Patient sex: F
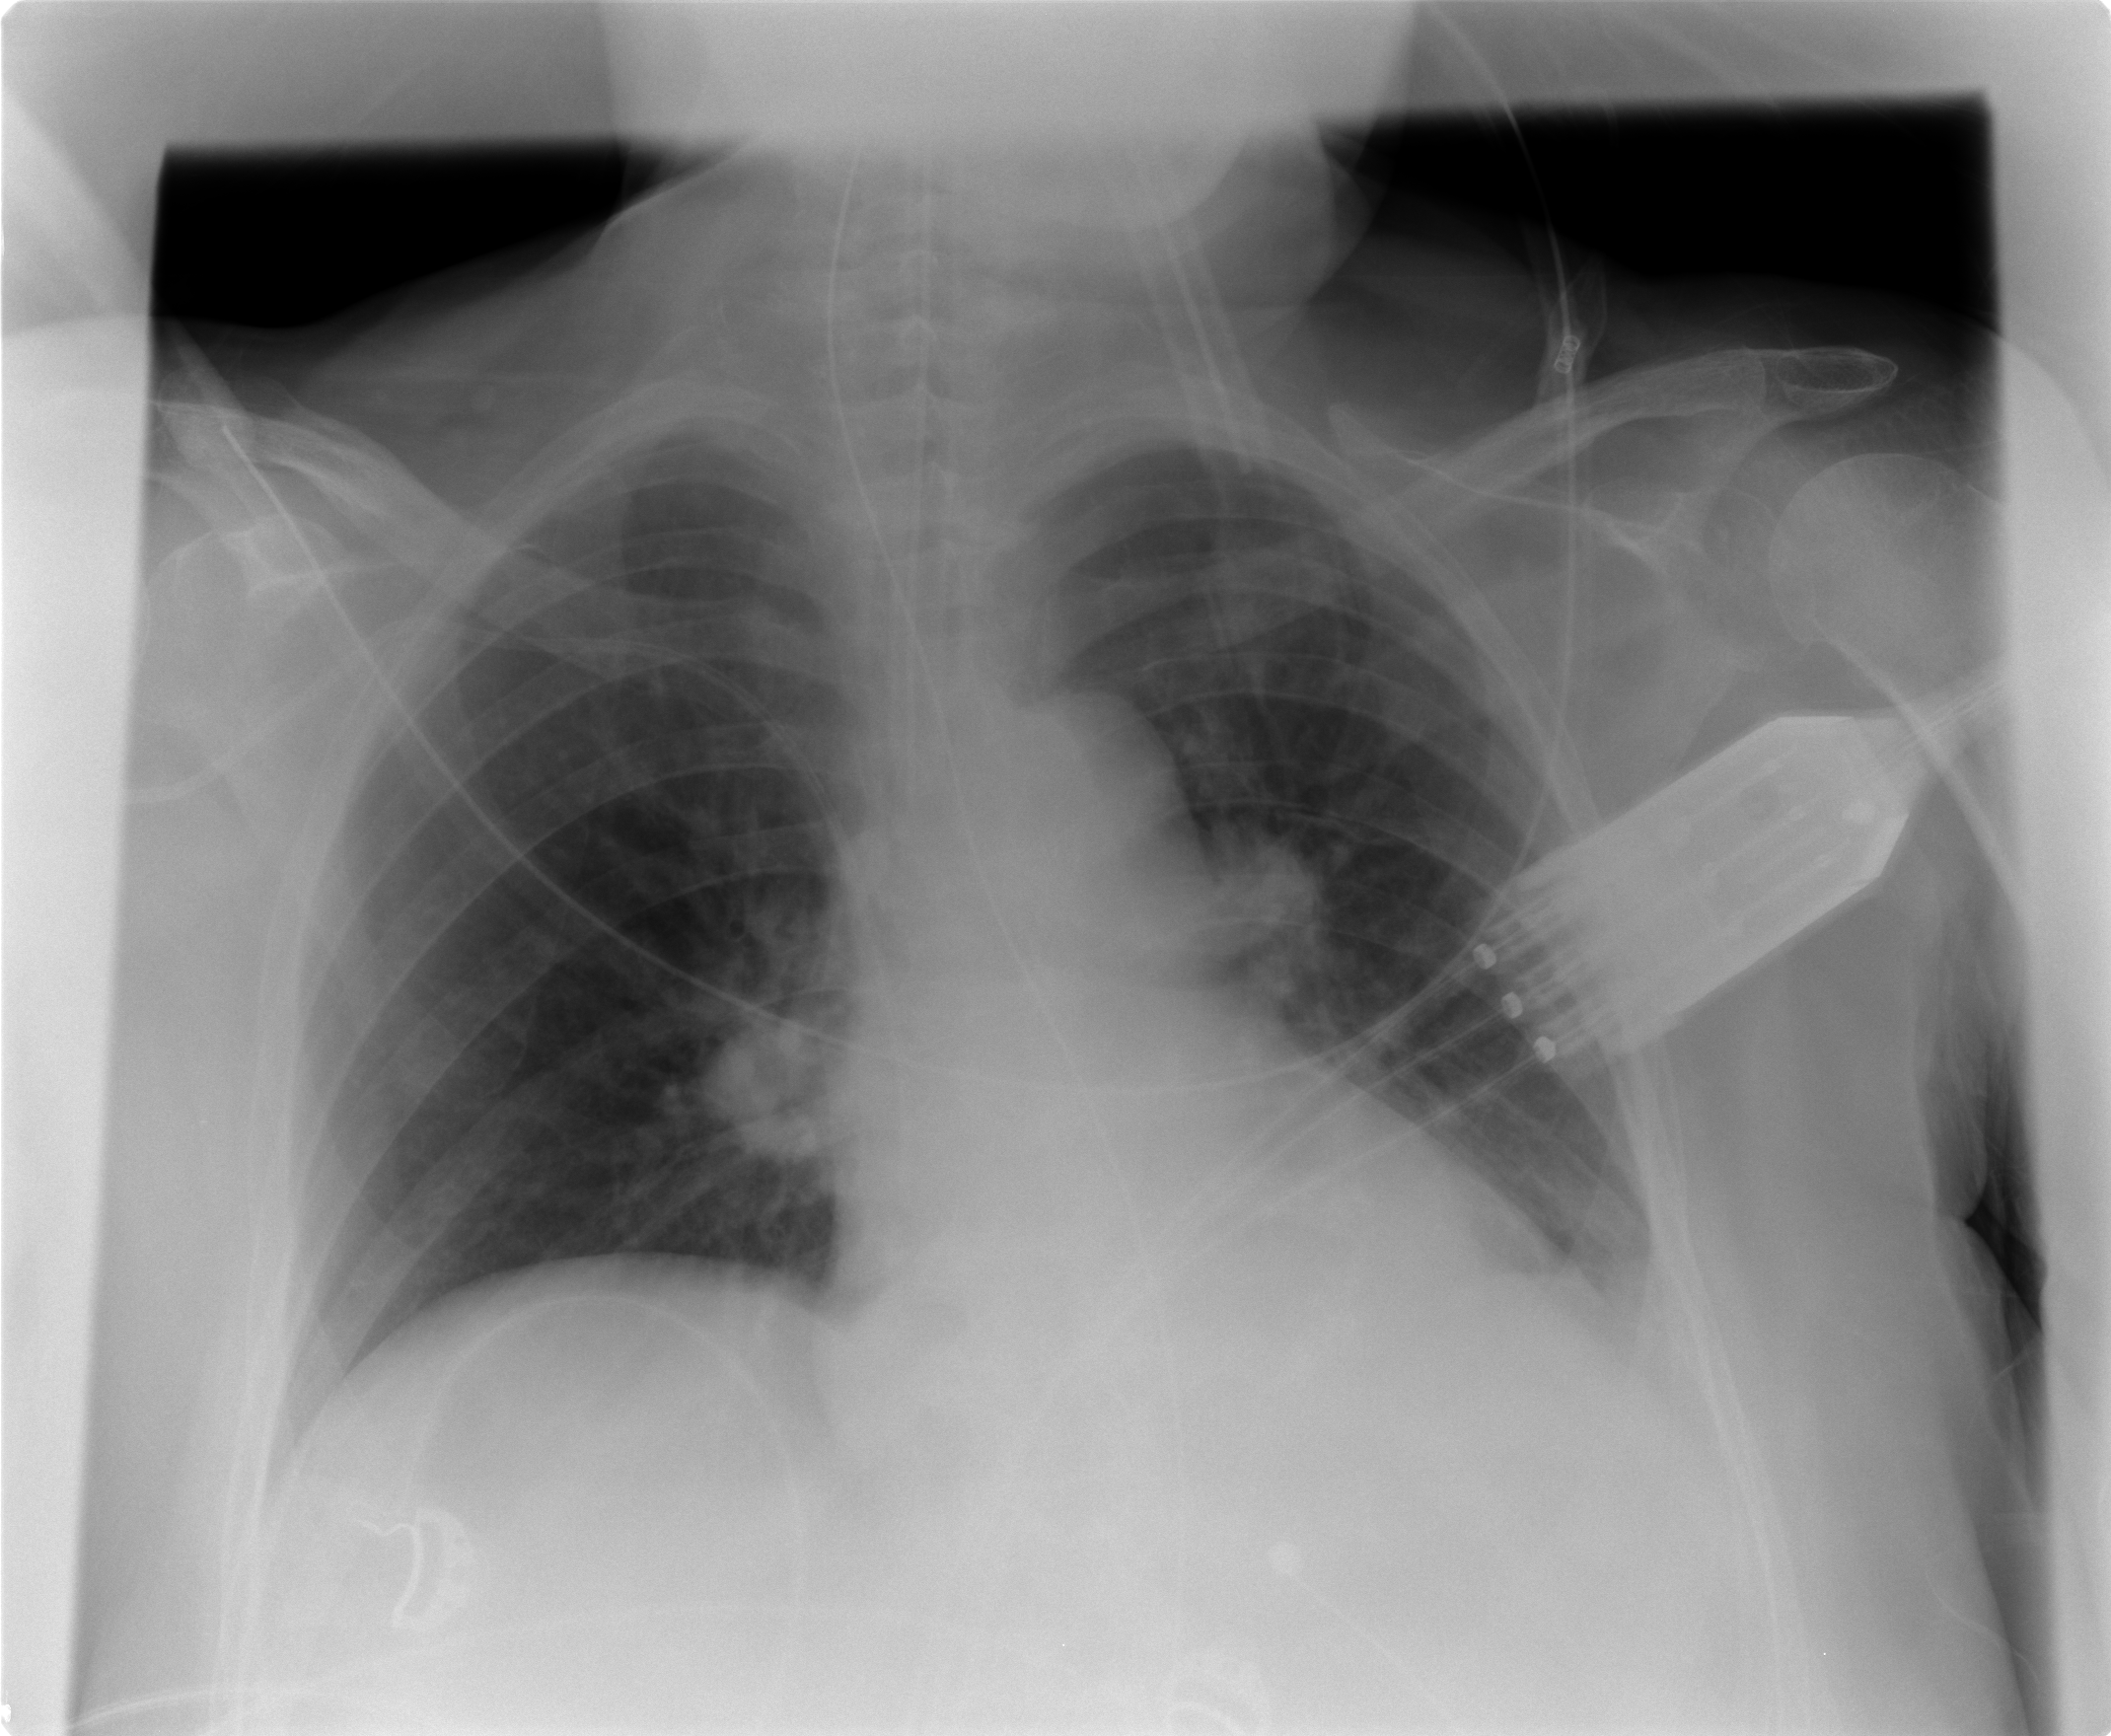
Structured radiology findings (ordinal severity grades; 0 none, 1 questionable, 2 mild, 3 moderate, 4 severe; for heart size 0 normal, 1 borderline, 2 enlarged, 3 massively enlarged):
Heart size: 2
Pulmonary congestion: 0
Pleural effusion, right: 0
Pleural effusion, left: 1
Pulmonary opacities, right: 0
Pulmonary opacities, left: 0
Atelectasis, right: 0
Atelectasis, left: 0